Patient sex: M
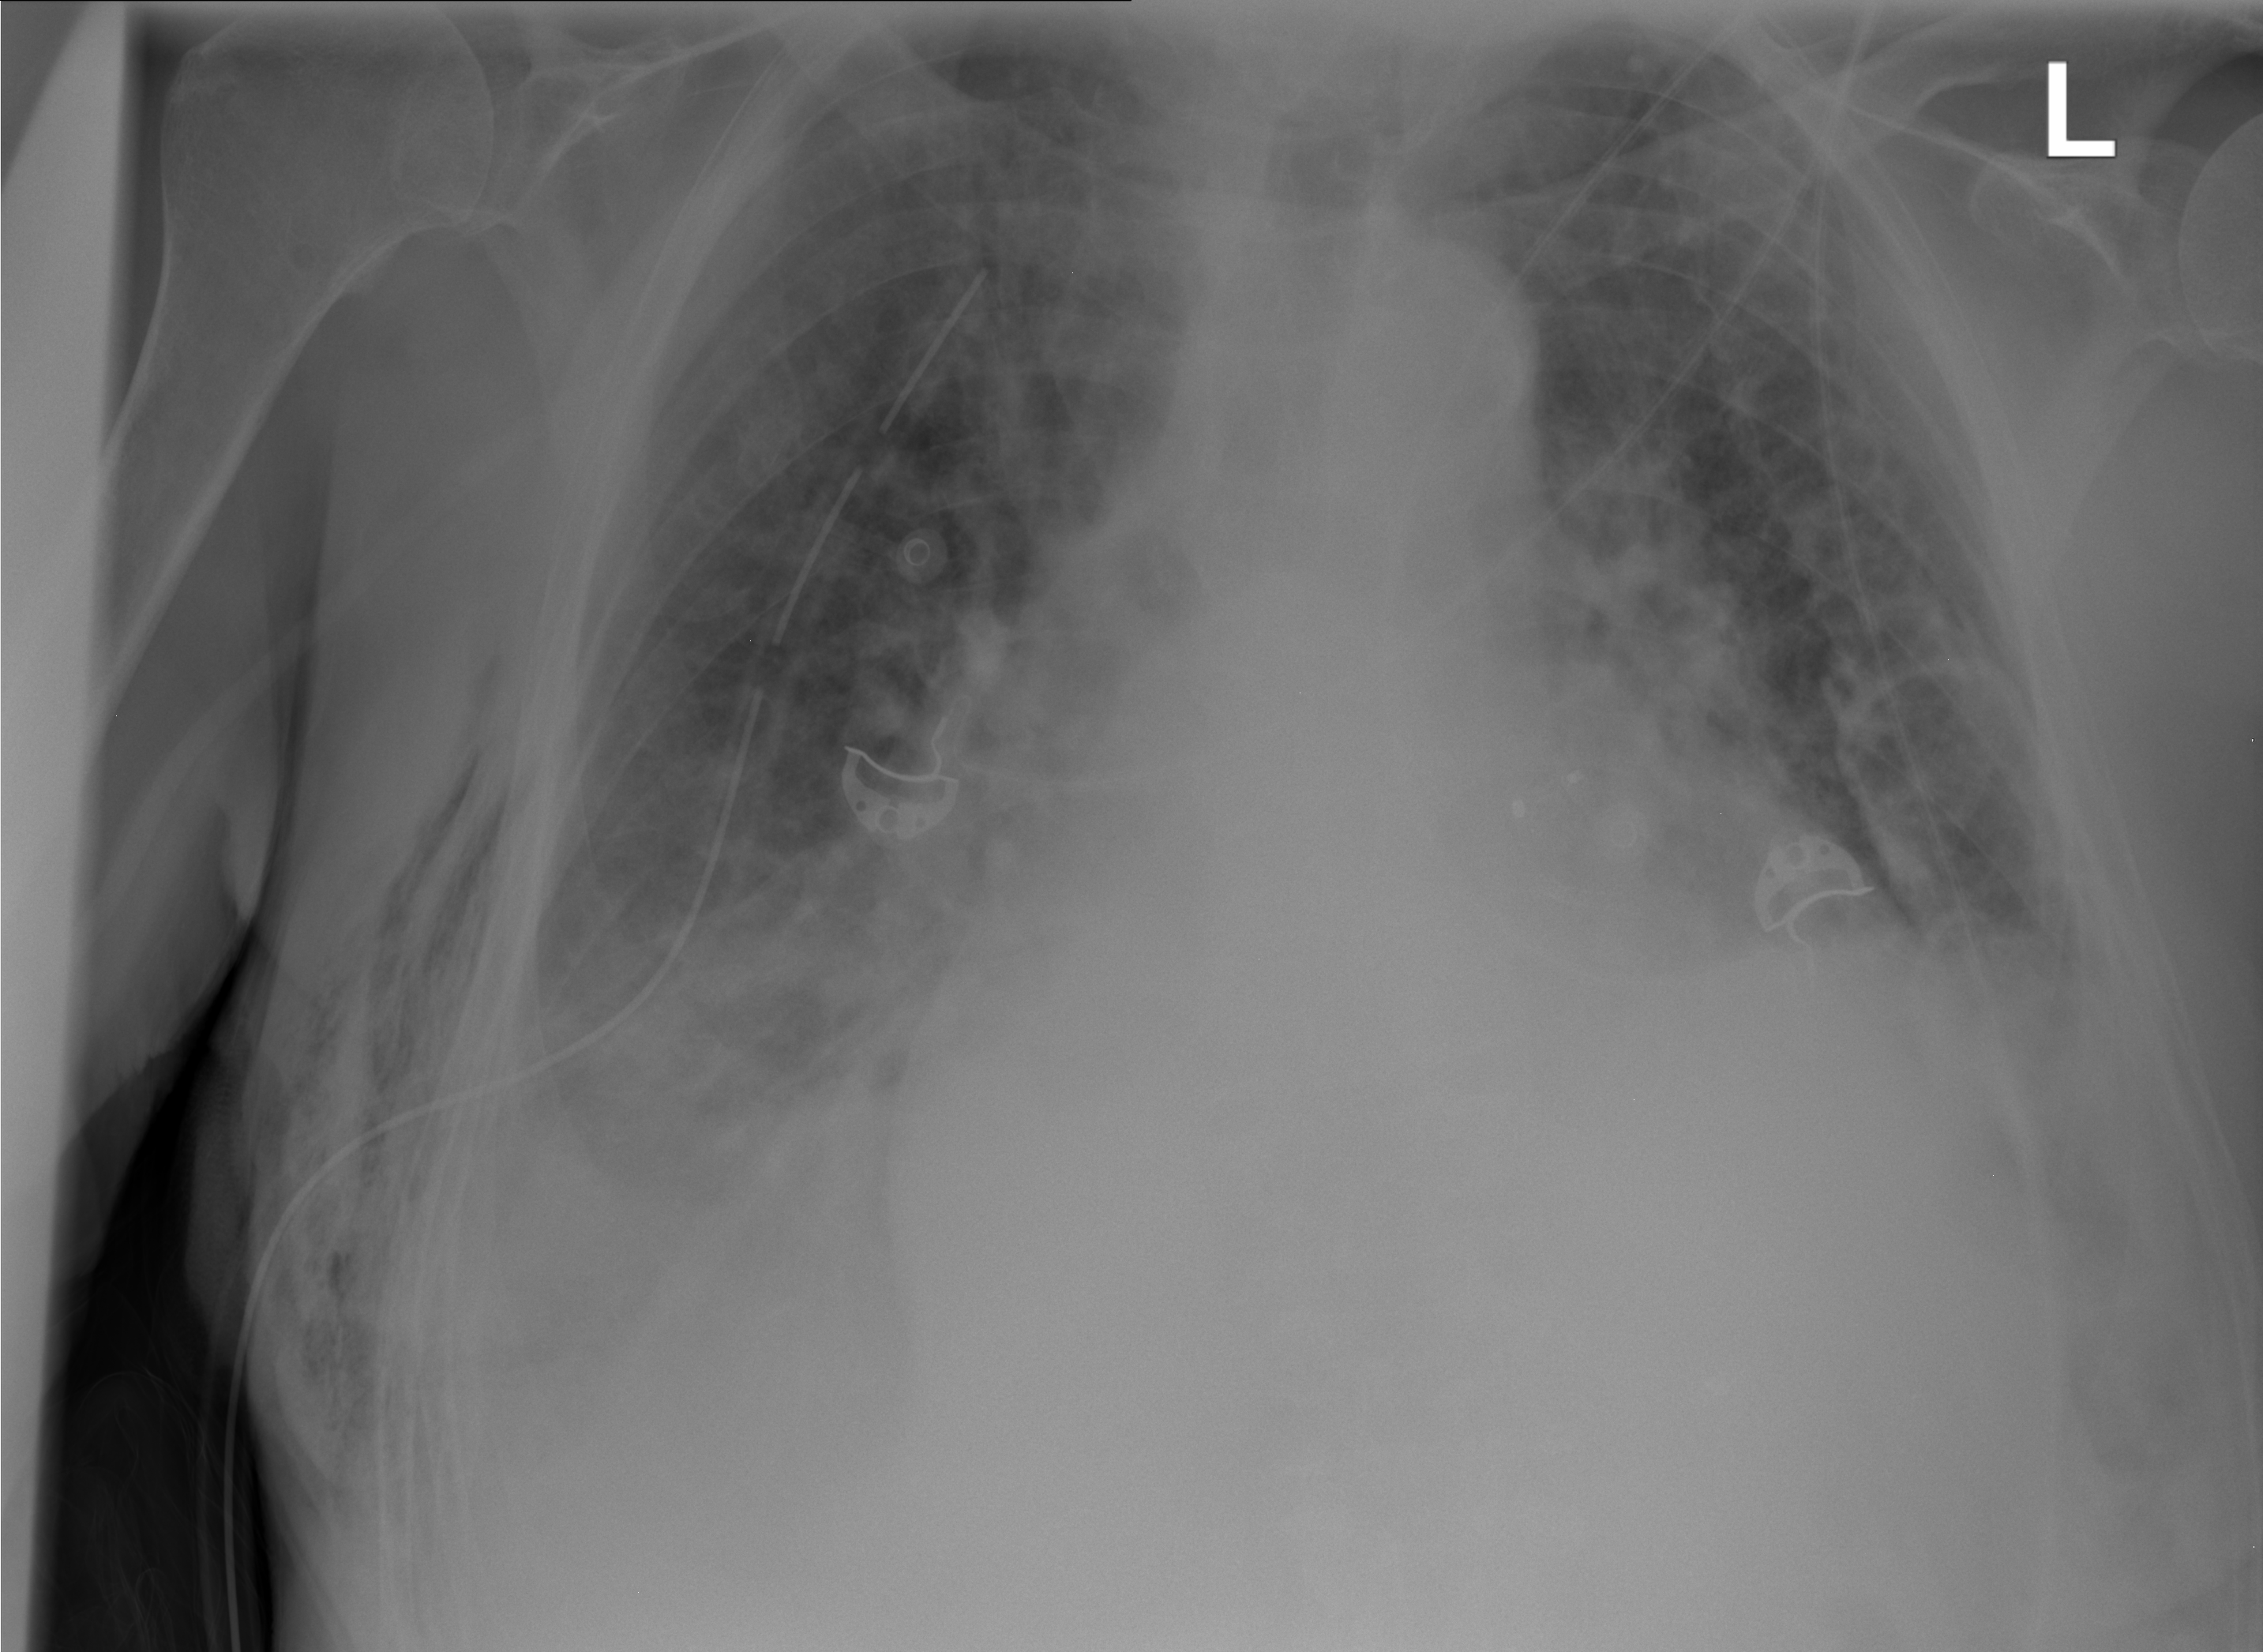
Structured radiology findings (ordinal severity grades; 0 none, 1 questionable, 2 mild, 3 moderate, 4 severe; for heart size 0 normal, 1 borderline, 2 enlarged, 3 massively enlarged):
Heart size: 2
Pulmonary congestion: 3
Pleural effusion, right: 3
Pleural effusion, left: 3
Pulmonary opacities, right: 0
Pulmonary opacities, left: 0
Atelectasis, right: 3
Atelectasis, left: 3